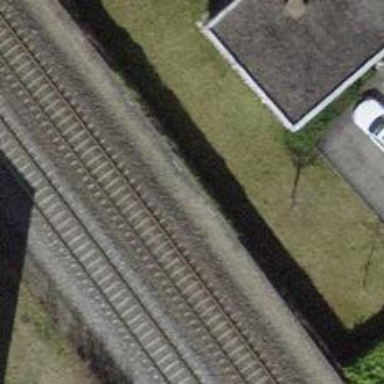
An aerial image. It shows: Single-track railway with electrified contact lines.